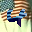
Label: 4